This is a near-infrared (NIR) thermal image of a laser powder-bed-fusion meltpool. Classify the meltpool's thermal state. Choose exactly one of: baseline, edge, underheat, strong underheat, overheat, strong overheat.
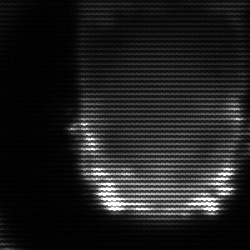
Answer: baseline